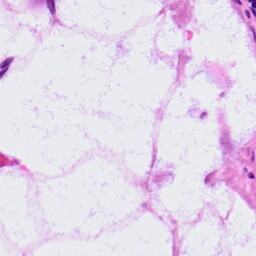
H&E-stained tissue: LymphNode